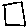
Label: square